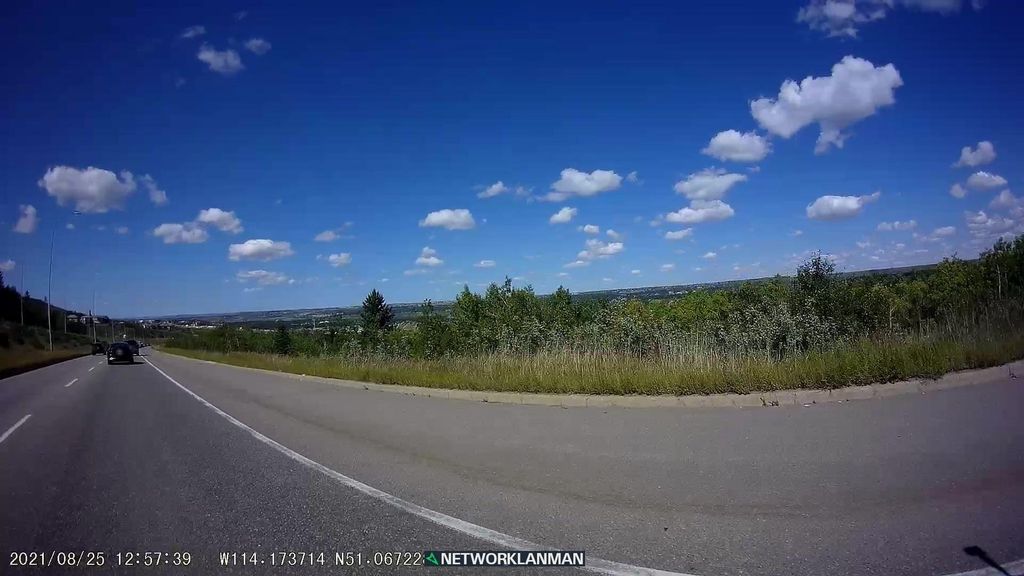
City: calgary